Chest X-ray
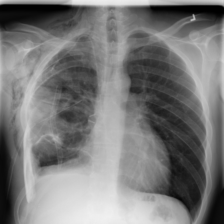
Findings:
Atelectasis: negative
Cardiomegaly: negative
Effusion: negative
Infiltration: positive
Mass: negative
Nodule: negative
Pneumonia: negative
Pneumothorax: negative
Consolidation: negative
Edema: negative
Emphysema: negative
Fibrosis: negative
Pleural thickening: negative
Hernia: negative